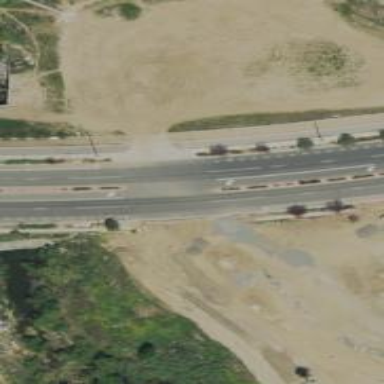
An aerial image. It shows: Secondary link road.